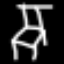
Label: chair